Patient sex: F
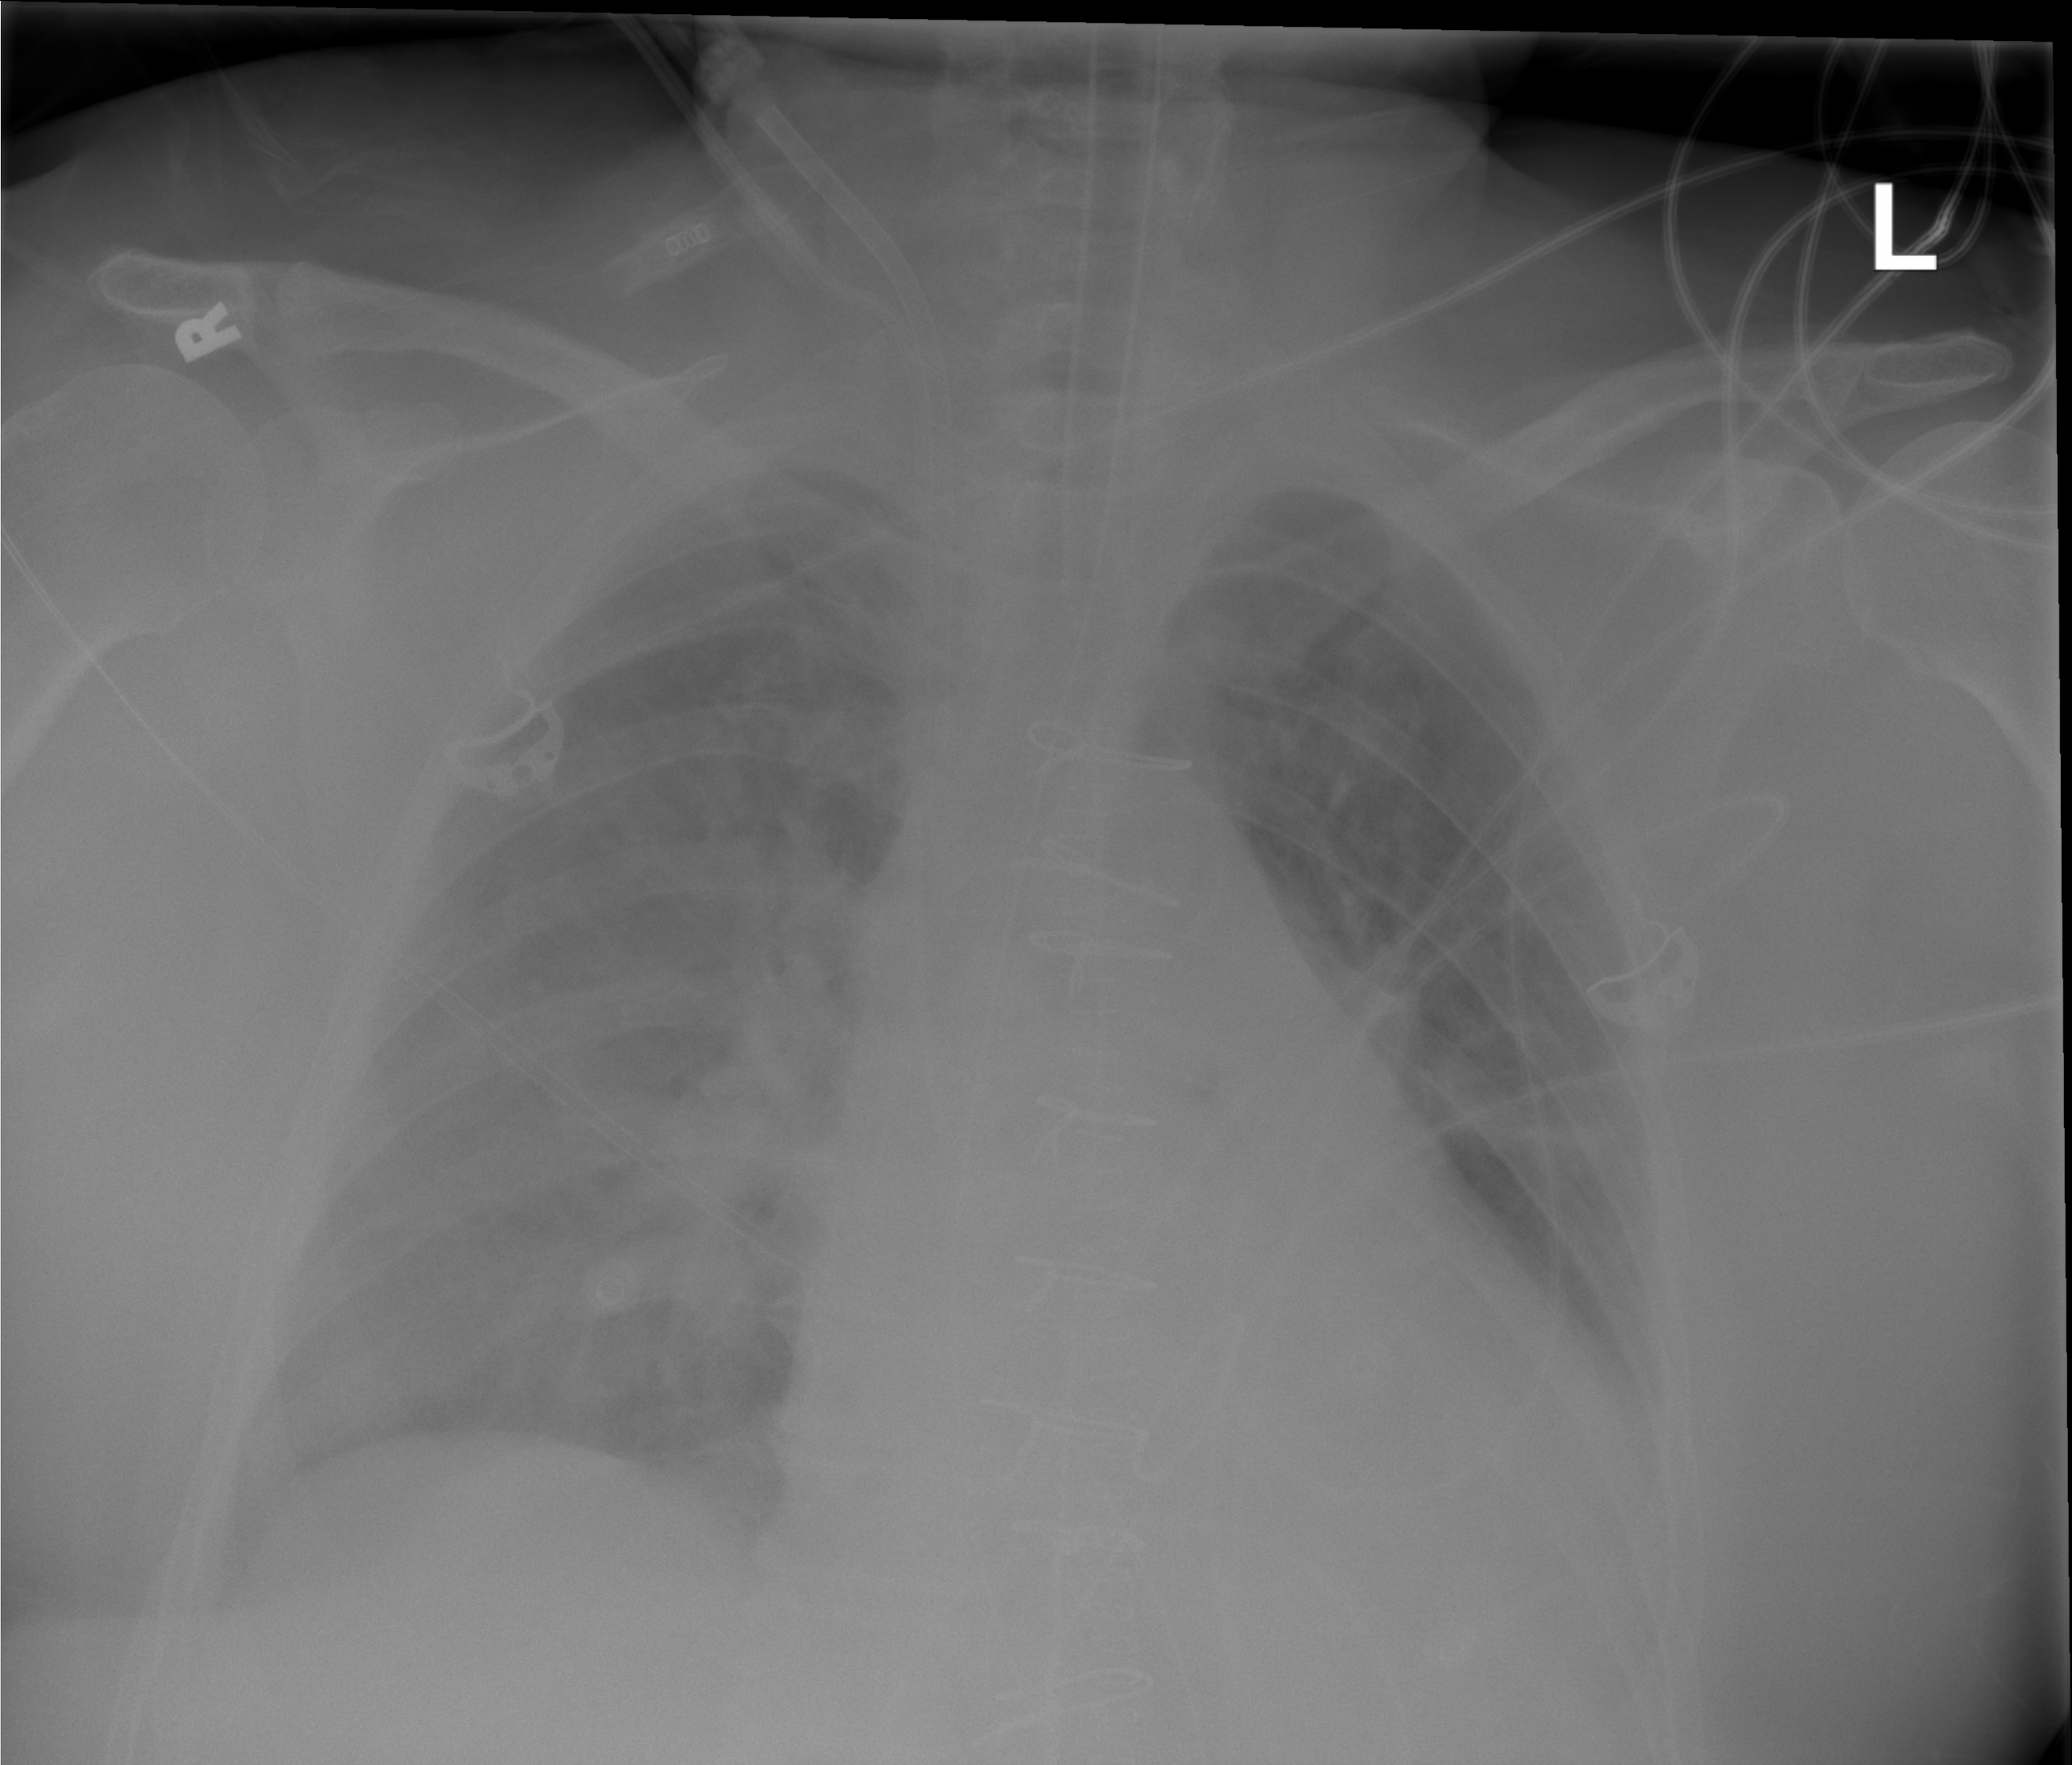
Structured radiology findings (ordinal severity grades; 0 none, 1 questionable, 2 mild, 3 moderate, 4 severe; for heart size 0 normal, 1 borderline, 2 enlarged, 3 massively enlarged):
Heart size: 2
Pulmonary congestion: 0
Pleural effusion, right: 0
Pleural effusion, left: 2
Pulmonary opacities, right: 0
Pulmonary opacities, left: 0
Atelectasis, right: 0
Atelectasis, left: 0